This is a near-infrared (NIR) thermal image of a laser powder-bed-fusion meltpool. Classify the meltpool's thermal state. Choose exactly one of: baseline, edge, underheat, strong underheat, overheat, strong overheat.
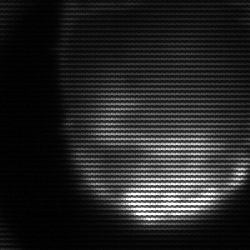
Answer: edge